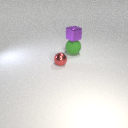
small purple metal cube above large green rubber sphere